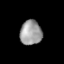
Tissue: lung
Cell type: Myeloid cells
Senescence score: 0.5655
Nuclear area (px): 525
Mean DAPI intensity: 156.59